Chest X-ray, AP view. Patient: 66 years old, sex M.
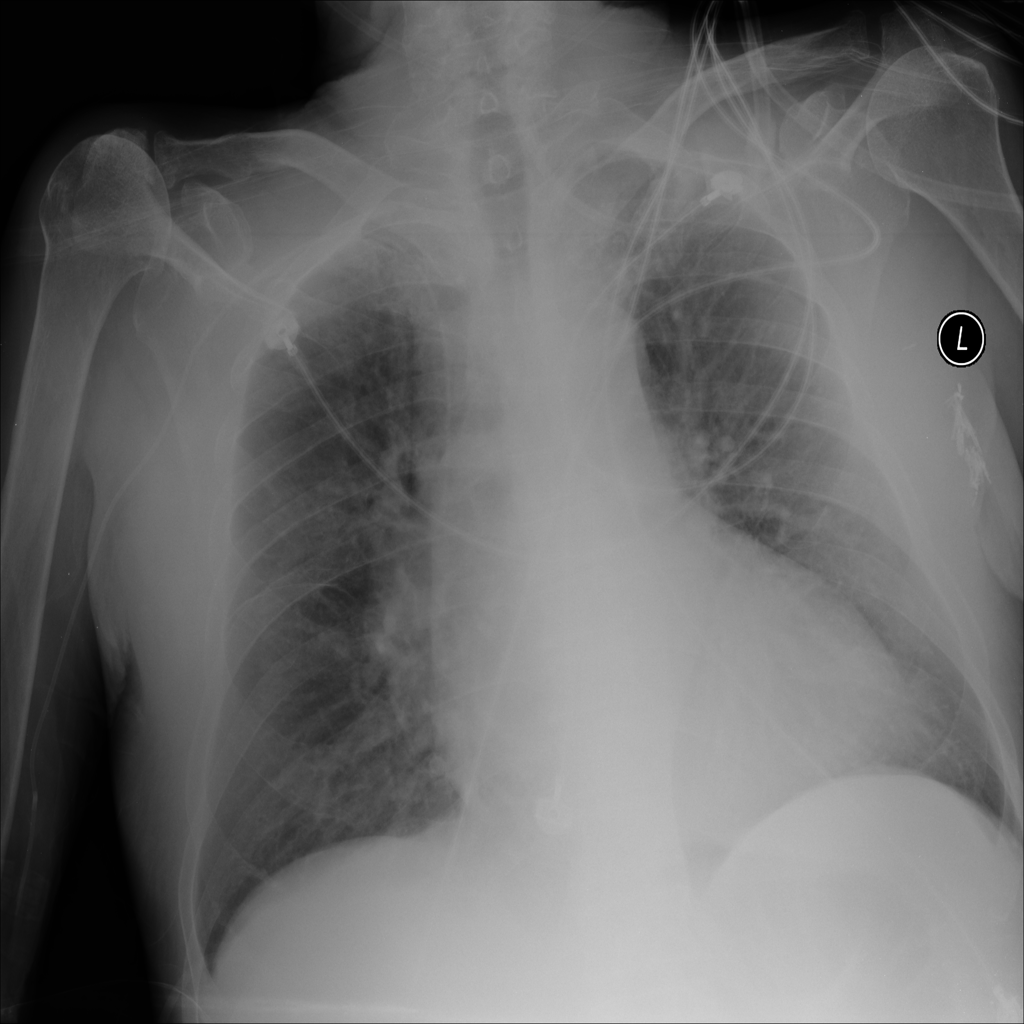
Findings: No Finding